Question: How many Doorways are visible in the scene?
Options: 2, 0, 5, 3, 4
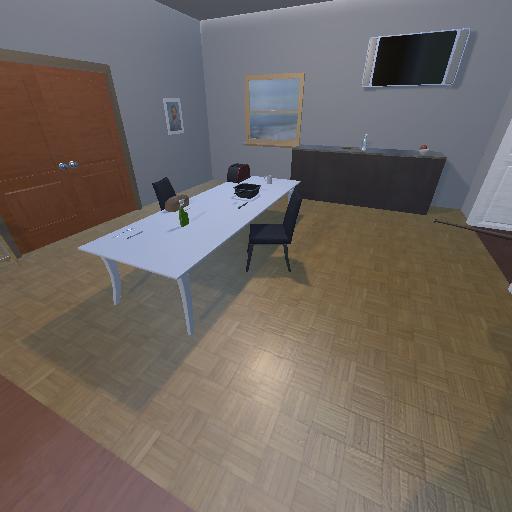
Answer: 2